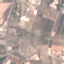
Label: PermanentCrop